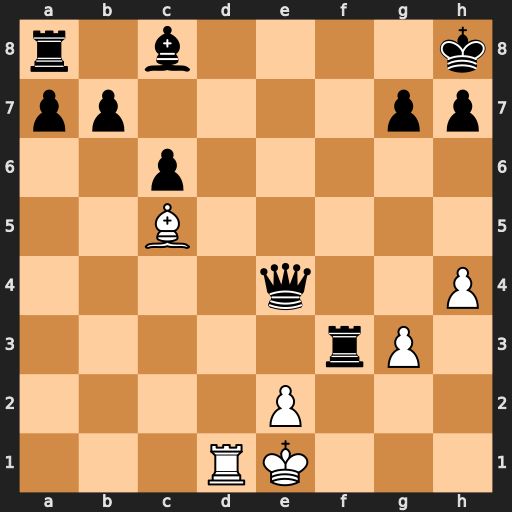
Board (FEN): r1b4k/pp4pp/2p5/2B5/4q2P/5rP1/4P3/3RK3
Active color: w
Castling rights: -
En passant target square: -
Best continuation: Rd8+ Qe8 Rxe8+ Rf8 Rxf8#